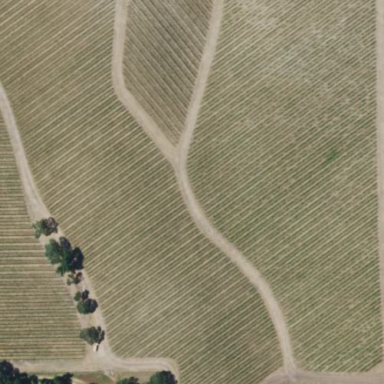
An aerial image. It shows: Vineyard growing grapes.